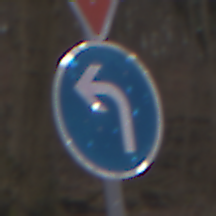
Verkehrszeichen: VorgeschriebeneFahrtrichtungLinks
Zusatzzeichen oben: VorfahrtGewaehren
Umgebung: Outdoor, Nature
Tageszeit: MorningAfternoon
Wetter: Overcast
Licht: Natural
Jahreszeit: Autumn
Kontrast: LowContrast